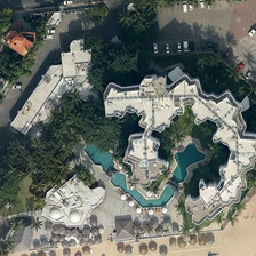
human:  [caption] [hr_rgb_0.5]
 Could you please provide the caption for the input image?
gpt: There are many umbrellas and chairs on the beach.

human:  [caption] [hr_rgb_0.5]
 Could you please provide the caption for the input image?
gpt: There are many umbrellas and chairs on the beach.

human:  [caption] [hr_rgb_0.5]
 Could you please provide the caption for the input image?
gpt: There are many umbrellas and chairs on the beach.

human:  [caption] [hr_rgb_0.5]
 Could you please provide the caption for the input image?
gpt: There are many parasols and chairs on the beach.

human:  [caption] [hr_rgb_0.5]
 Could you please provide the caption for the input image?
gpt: There are many umbrellas and chairs on the beach.